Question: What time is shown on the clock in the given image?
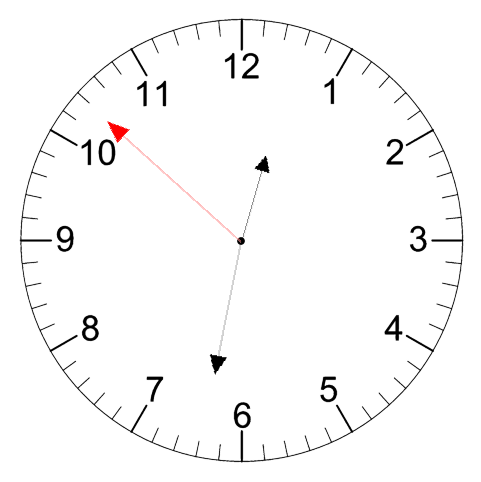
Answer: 12:31:52